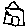
Label: house